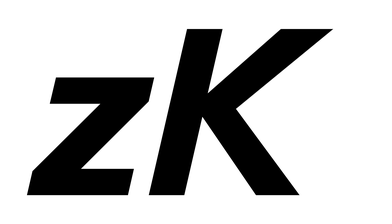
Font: InstrumentSans-Italic_Bold_Italic